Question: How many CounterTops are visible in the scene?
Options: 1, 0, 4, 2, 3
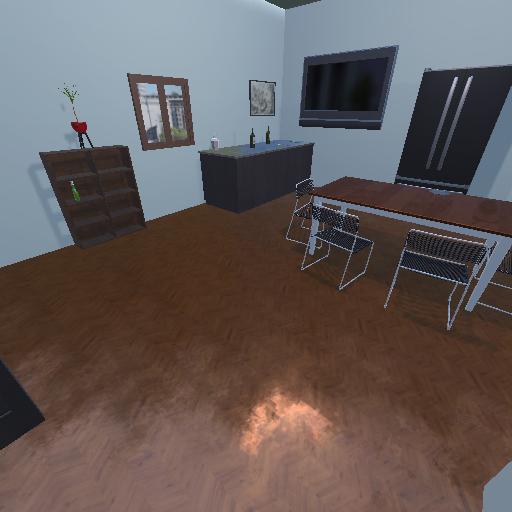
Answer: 1